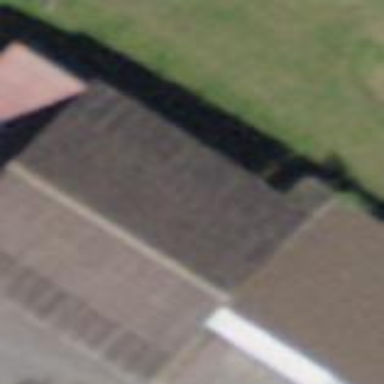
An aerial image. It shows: Shed building.